Interaction volume radius: 5 \u00c5
Interaction volume height: 10 \u00c5
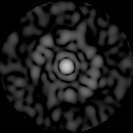
Disorder parameter: 0.8179